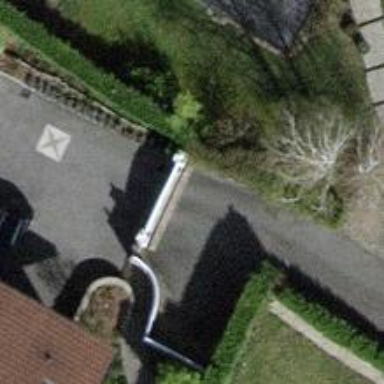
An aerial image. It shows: Gate.